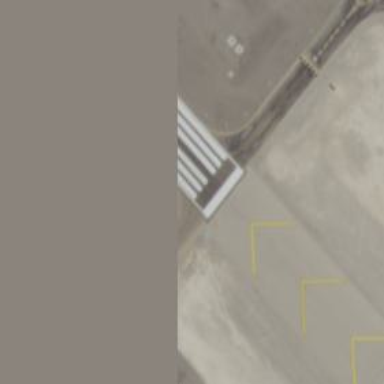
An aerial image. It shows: Image of taxiway at airport.